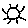
Label: sun